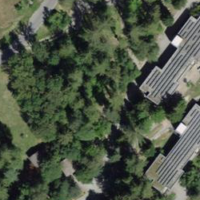
EUNIS habitat code: 55
Species observed at this site:
Pica pica
Acer pseudoplatanus